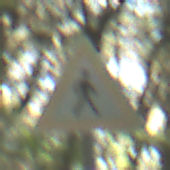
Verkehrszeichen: FussgaengerLinks
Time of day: Midday
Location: Outdoor (Nature)
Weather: Clear
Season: NotSpecified
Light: Natural